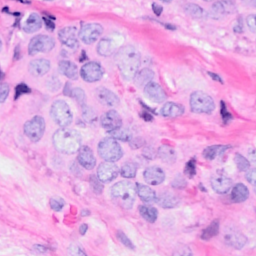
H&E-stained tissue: Breast